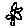
Label: flower